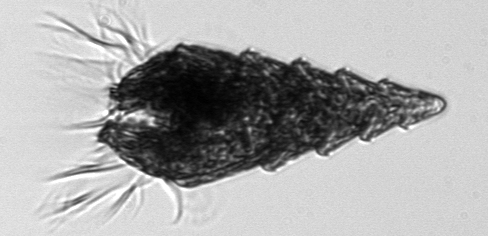
Label: Laboea_strobila